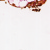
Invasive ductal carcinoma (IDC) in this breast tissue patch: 0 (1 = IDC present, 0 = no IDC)